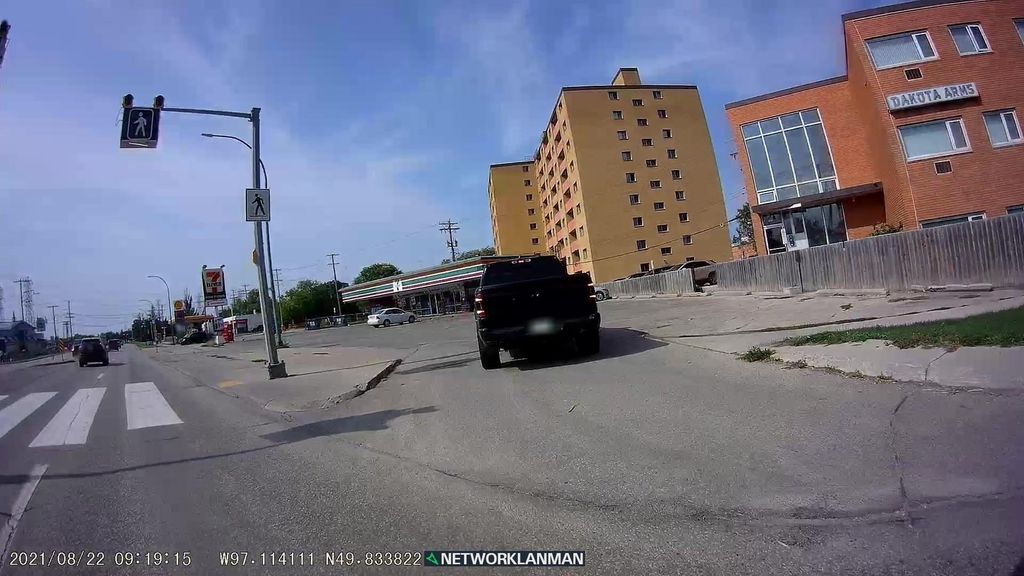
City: winnipeg